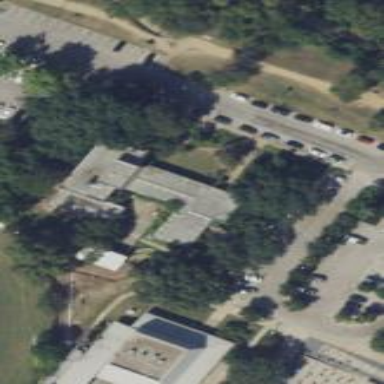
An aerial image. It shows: Government office building.